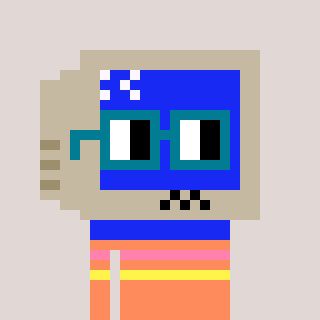
a pixel art character with square dark green glasses, a old monitor-shaped head and a peachy-colored body on a warm background